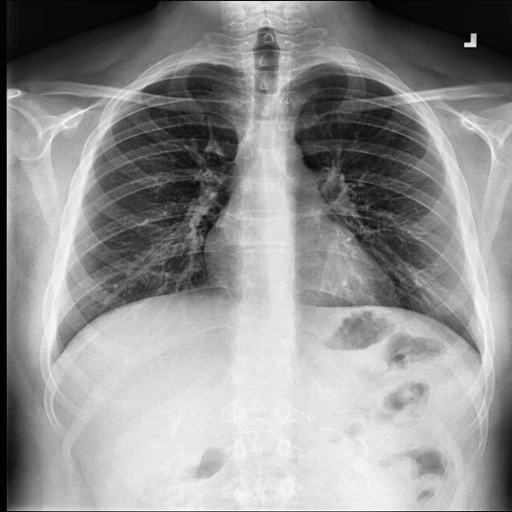
Finding: NORMAL